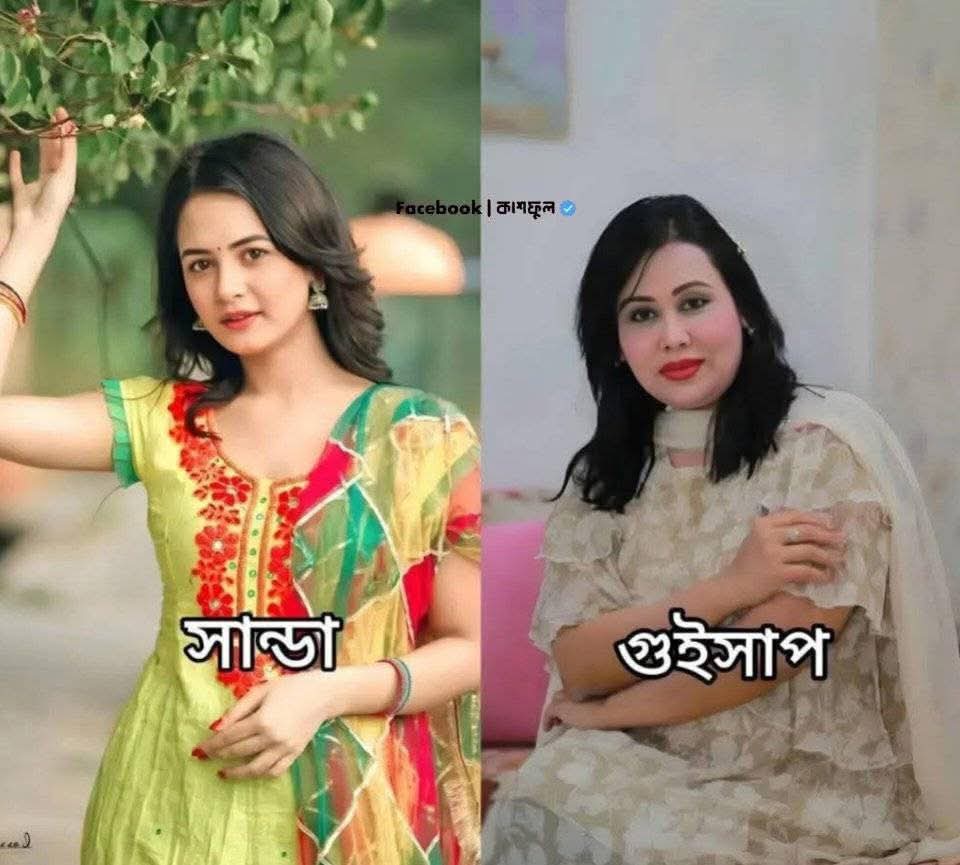
Text: সান্ডা
গুইসাপ
Label: Non Hate